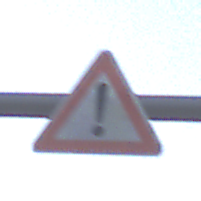
Verkehrszeichen: Gefahrenstelle
Umgebung: Outdoor, Suburban
Tageszeit: SunriseSunset
Wetter: Clear
Licht: Natural
Jahreszeit: NotSpecified
Kontrast: LowContrast